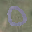
Label: 0